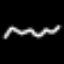
Label: squiggle